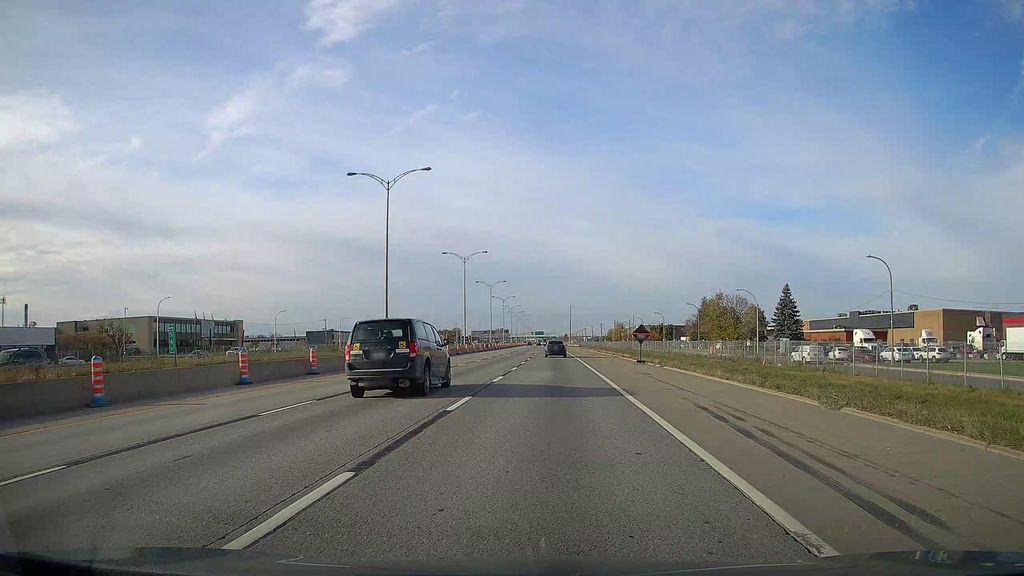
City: montreal